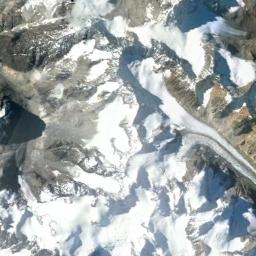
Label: snowberg